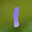
Label: 1